Field crop: maize
Growth stage: 2
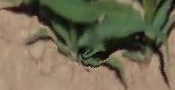
Species: maize